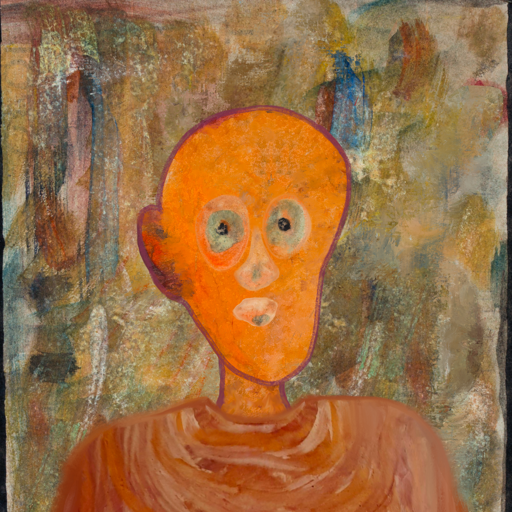
Background: Pipe, Head And Neck Front: Hypocrite, Face Front: Childish, Bust: Pious_Lady, Hair Front: Blank, Head Accessory: Blank, Second Necklace: Blank, Necklace: Blank, Baby: Blank